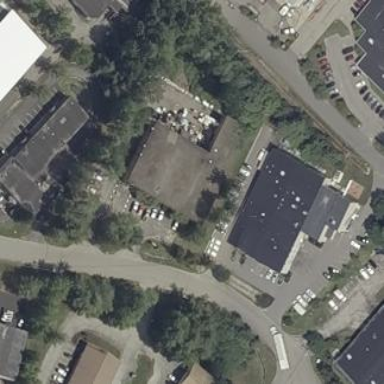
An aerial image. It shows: Office building.